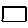
Label: square